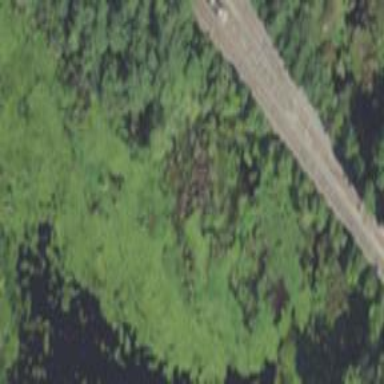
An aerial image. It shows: Wetland area characterized by wet meadow.